Question: Count the number of objects in the diagram.
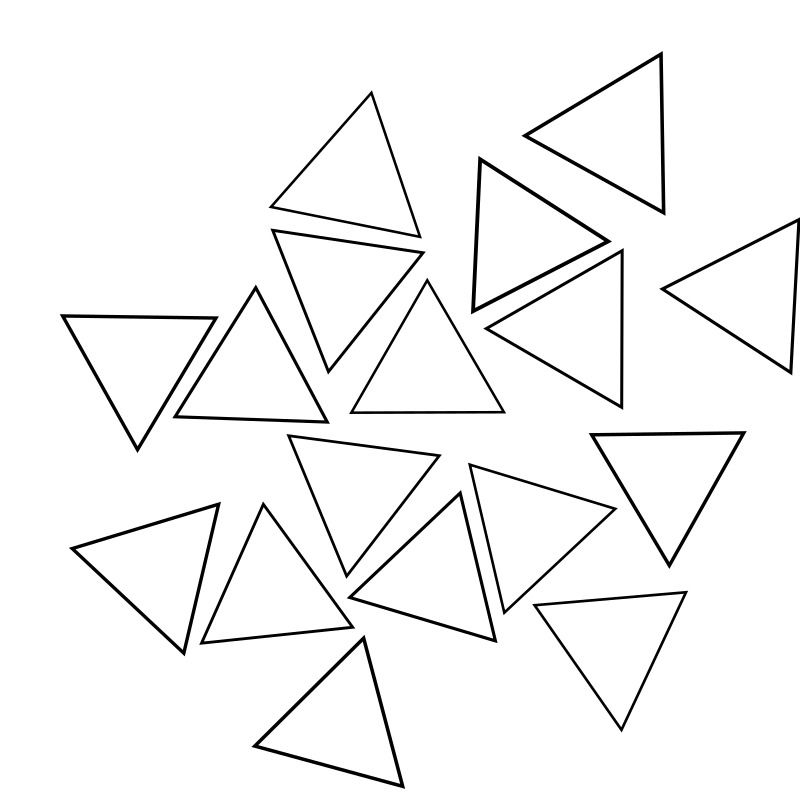
Answer: 17